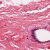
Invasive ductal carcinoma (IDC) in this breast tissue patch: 0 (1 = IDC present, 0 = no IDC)